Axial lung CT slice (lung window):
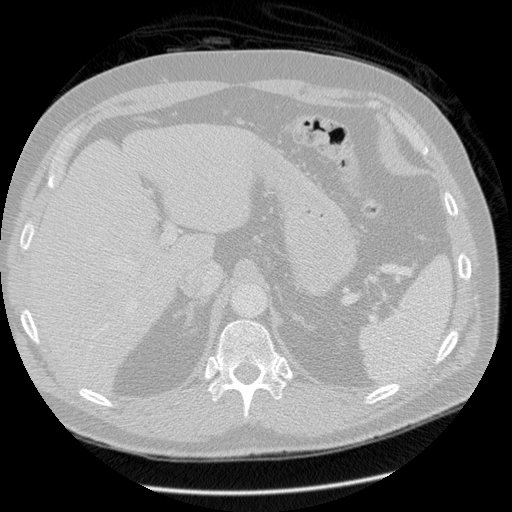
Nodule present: no